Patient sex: M
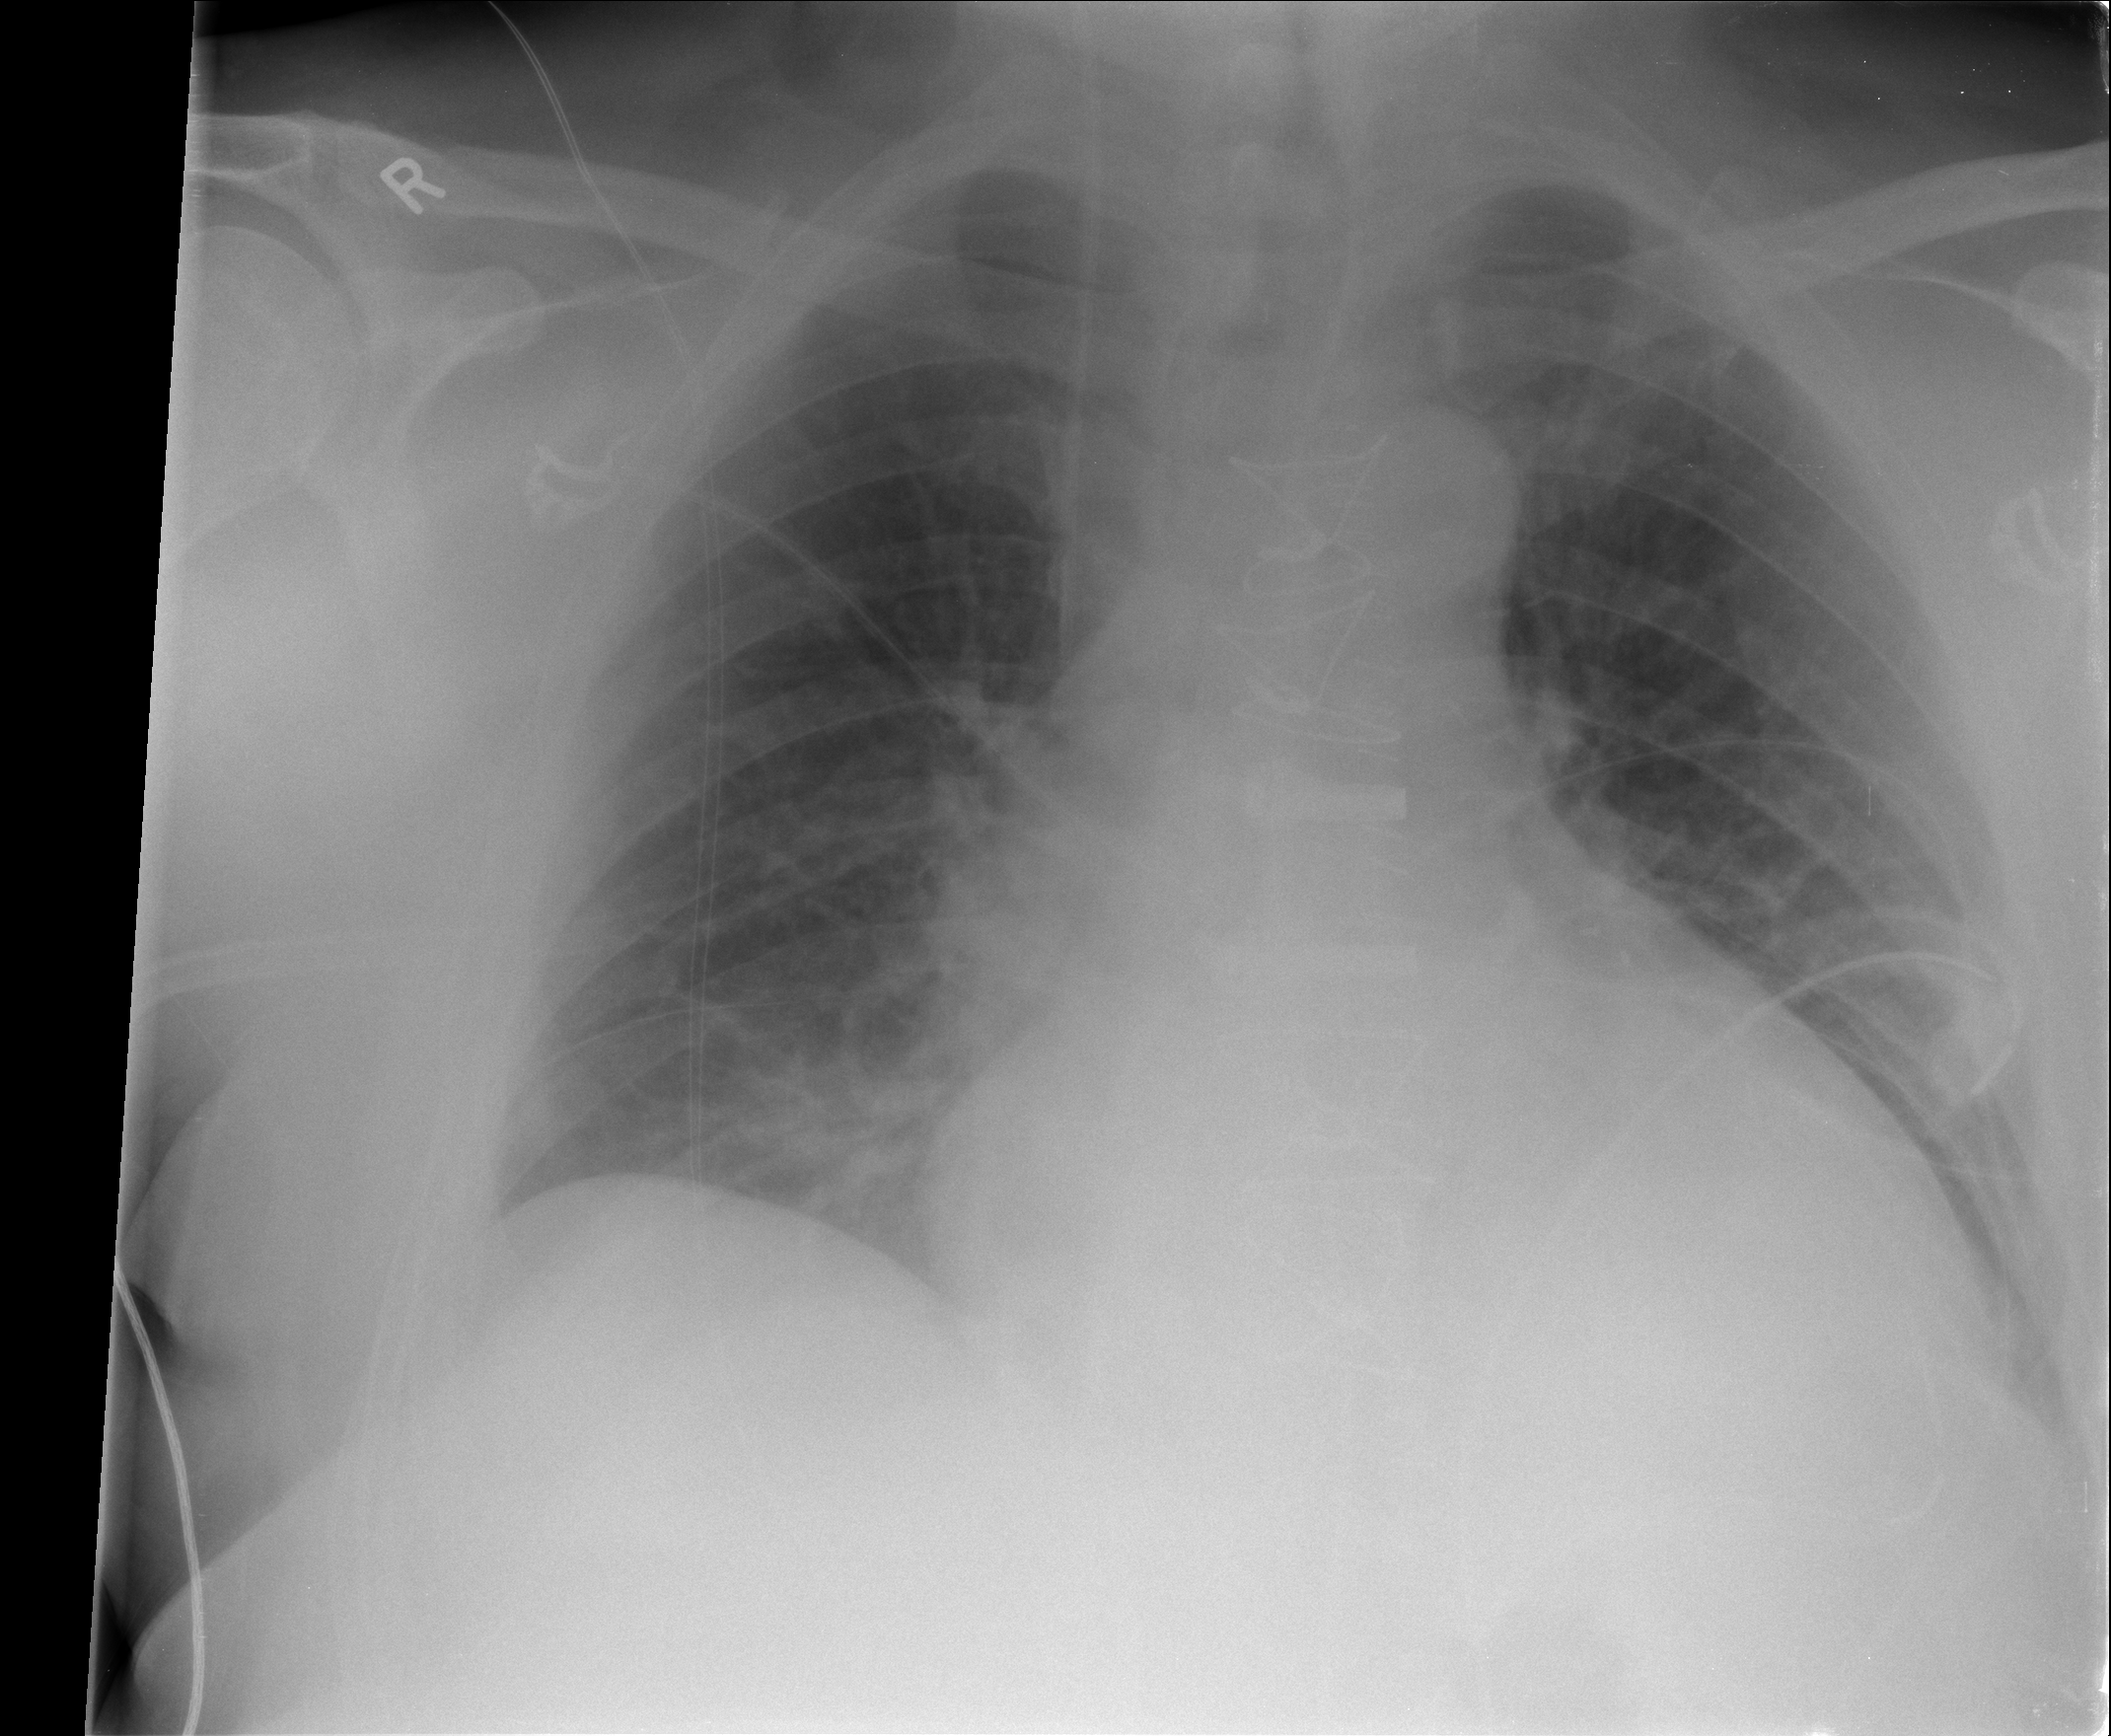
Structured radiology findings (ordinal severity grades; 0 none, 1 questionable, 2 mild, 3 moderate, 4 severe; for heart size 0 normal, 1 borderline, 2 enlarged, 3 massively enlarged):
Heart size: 2
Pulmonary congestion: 0
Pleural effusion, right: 0
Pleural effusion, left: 0
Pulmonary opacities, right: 0
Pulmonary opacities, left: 0
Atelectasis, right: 0
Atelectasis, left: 1